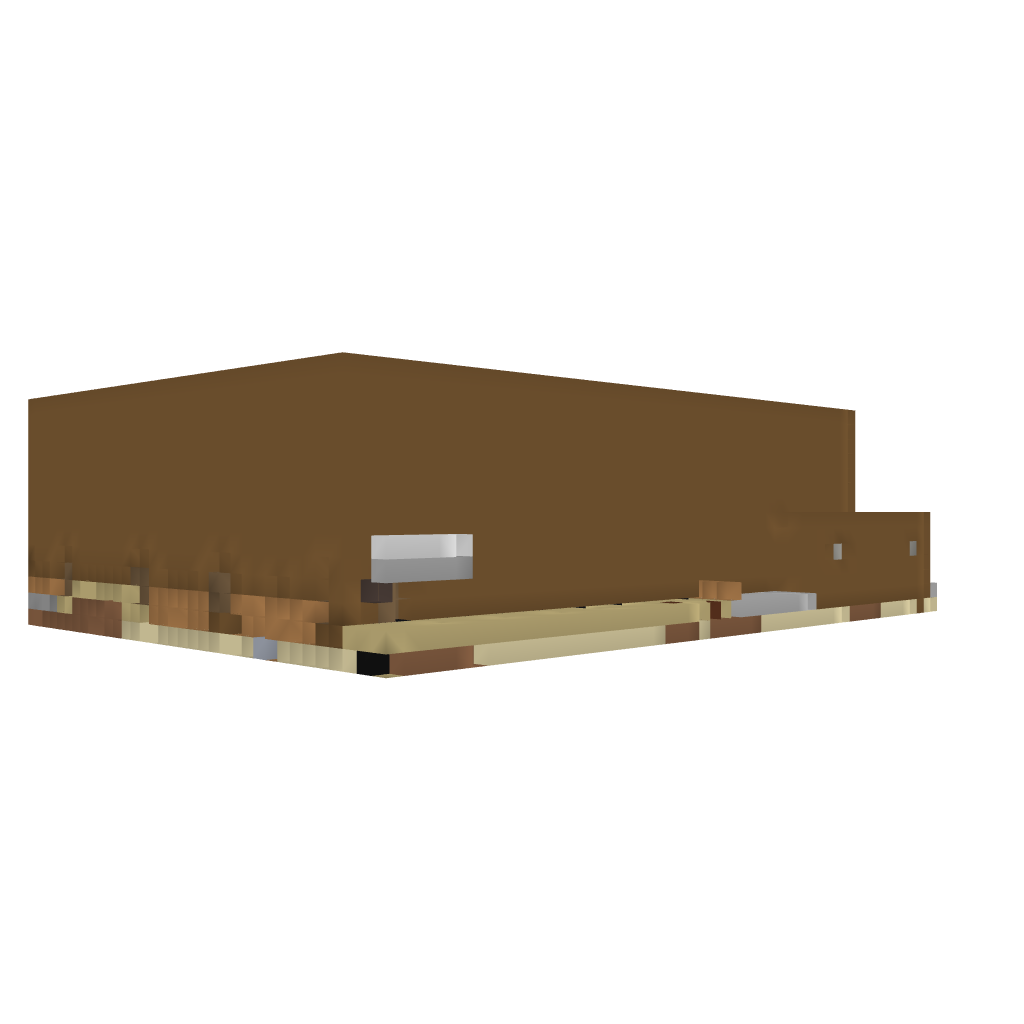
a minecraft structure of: Big theatre